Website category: jobs
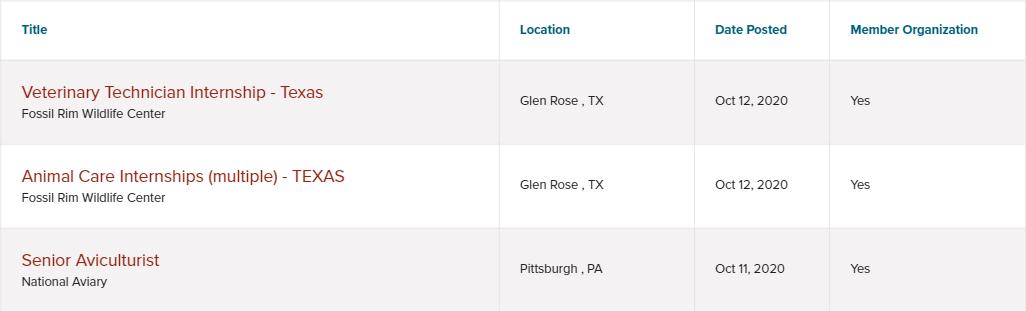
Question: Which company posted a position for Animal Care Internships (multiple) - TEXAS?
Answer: Fossil Rim Wildlife Center

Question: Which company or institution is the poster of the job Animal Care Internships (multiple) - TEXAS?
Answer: Fossil Rim Wildlife Center

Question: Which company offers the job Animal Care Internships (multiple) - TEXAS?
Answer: Fossil Rim Wildlife Center

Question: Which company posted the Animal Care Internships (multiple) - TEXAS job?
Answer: Fossil Rim Wildlife Center

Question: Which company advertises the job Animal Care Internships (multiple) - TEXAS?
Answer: Fossil Rim Wildlife Center

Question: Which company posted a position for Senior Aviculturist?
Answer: National Aviary

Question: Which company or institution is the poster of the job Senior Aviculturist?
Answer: National Aviary

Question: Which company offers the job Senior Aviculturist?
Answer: National Aviary

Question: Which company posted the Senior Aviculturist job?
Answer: National Aviary

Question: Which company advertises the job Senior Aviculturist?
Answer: National Aviary

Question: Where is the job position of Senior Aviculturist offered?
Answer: Pittsburgh , PA

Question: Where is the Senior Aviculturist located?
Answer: Pittsburgh , PA

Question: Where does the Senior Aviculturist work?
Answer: Pittsburgh , PA

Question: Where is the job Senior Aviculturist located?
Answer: Pittsburgh , PA

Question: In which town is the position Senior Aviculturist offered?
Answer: Pittsburgh , PA

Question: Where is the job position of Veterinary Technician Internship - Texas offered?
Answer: Glen Rose , TX

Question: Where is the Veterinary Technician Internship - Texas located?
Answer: Glen Rose , TX

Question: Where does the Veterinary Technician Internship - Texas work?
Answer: Glen Rose , TX

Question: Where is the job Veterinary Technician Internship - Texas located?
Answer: Glen Rose , TX

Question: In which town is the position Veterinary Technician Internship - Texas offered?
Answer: Glen Rose , TX

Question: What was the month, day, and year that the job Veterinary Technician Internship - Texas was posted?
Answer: Oct 12, 2020

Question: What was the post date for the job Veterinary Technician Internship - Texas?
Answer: Oct 12, 2020

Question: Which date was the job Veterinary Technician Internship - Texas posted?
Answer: Oct 12, 2020

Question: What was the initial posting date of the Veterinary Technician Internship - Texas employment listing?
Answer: Oct 12, 2020

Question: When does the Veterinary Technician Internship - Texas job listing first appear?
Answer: Oct 12, 2020

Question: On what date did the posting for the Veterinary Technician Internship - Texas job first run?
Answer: Oct 12, 2020

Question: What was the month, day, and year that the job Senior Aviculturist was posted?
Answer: Oct 11, 2020

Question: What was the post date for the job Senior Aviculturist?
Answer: Oct 11, 2020

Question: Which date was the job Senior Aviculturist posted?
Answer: Oct 11, 2020

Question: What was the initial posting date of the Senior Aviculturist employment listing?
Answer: Oct 11, 2020

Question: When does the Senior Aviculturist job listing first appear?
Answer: Oct 11, 2020

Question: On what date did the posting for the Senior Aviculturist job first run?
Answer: Oct 11, 2020

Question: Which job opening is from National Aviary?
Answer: Senior Aviculturist

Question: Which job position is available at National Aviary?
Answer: Senior Aviculturist

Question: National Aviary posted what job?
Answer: Senior Aviculturist

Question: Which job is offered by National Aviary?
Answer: Senior Aviculturist

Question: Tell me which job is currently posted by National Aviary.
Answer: Senior Aviculturist

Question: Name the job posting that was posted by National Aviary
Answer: Senior Aviculturist

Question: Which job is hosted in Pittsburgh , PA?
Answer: Senior Aviculturist

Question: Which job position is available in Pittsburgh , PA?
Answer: Senior Aviculturist

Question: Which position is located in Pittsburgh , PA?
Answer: Senior Aviculturist

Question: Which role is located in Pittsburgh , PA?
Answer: Senior Aviculturist

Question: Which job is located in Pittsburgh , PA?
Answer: Senior Aviculturist

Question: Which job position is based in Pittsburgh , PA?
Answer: Senior Aviculturist